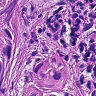
Metastatic tissue present: yes